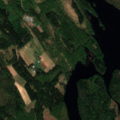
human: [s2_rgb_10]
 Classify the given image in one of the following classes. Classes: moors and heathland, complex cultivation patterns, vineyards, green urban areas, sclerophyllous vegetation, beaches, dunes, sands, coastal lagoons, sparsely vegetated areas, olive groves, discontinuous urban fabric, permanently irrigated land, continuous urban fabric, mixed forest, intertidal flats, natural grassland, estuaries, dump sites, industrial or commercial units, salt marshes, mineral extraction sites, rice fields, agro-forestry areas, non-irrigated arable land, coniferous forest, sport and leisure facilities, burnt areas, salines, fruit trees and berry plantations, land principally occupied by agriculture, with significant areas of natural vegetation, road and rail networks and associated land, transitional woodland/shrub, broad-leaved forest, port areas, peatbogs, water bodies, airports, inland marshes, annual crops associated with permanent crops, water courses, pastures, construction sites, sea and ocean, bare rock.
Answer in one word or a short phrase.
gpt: broad-leaved forest, coniferous forest, mixed forest, water bodies